Field crop: maize
Growth stage: 2
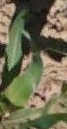
Species: maize